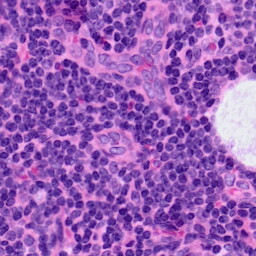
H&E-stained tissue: LymphNode